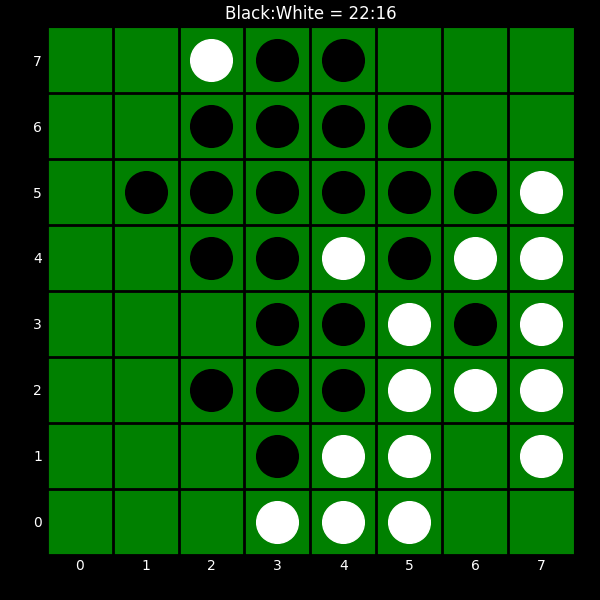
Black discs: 22
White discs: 16